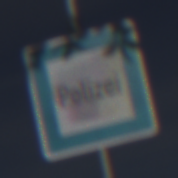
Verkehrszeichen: Polizei
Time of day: MorningAfternoon
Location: Outdoor (Nature)
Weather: PartlyCloudy
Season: NotSpecified
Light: Natural